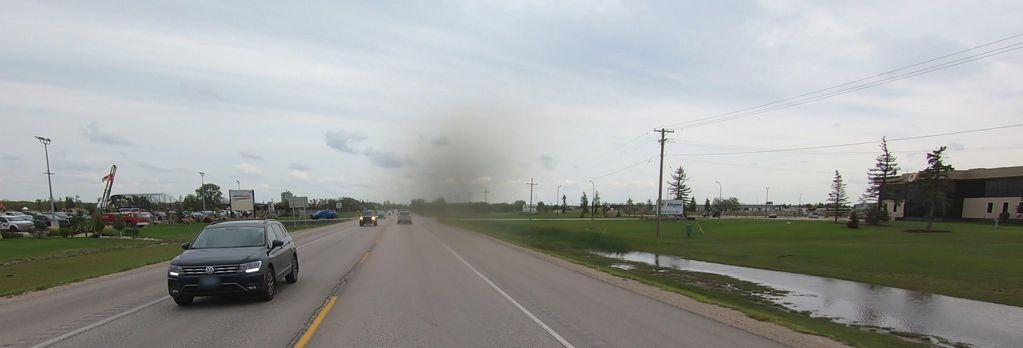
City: winnipeg